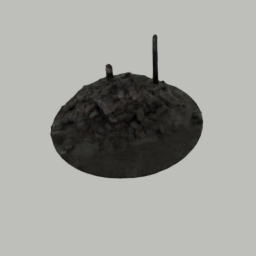
Label: architecture